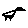
Label: bird